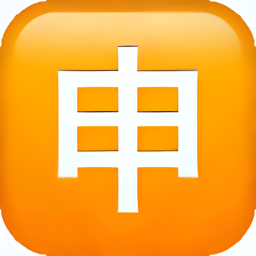
Name: squared cjk unified ideograph 7533
Emoji: 🈸
Group: Symbols
Sub-group: alphanum